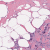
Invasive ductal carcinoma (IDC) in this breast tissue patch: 1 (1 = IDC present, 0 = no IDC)